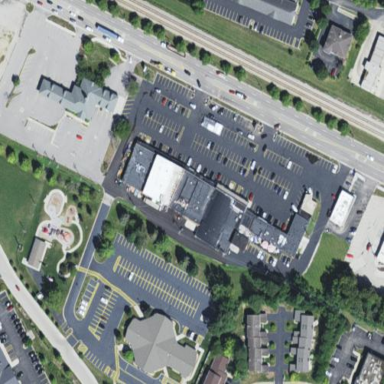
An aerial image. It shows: Commercial building.